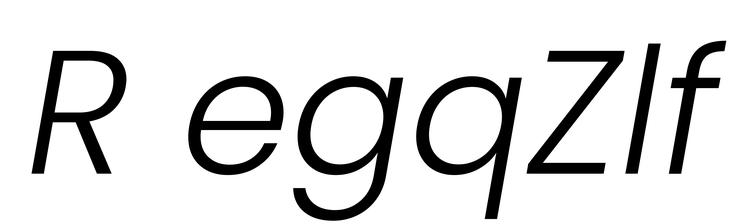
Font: Poppins-LightItalic